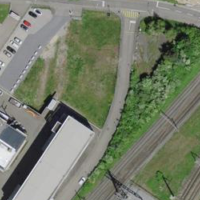
EUNIS habitat code: 54
Species observed at this site:
Silene dioica
Echium vulgare